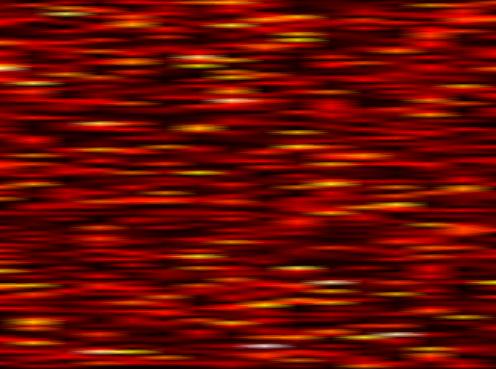
Label: FOFDM